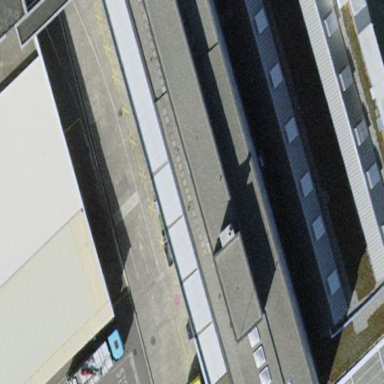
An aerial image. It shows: Commercial building.